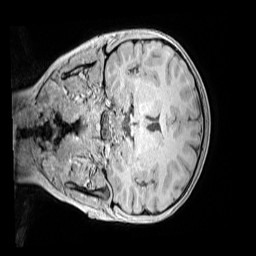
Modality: MP2RAGE
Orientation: coronal
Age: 11
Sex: female
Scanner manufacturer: siemens
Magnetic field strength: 3 T
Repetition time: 4 s
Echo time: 0.00299 s